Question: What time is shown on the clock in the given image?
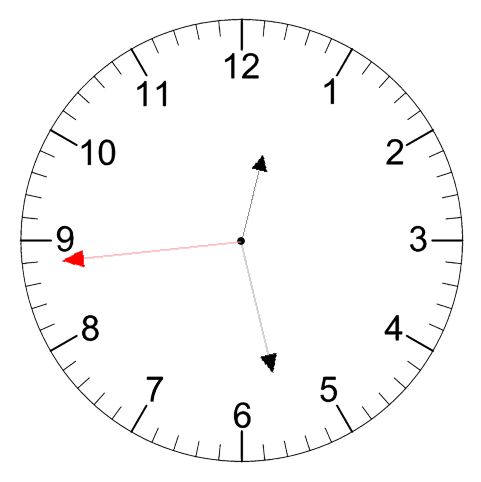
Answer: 12:27:44